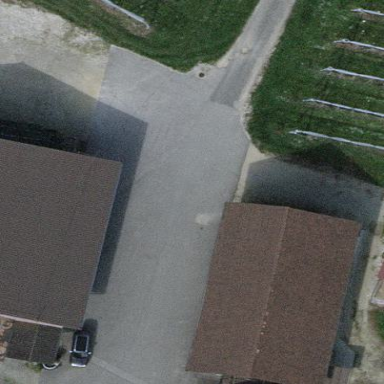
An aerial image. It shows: Farm building.